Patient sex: M
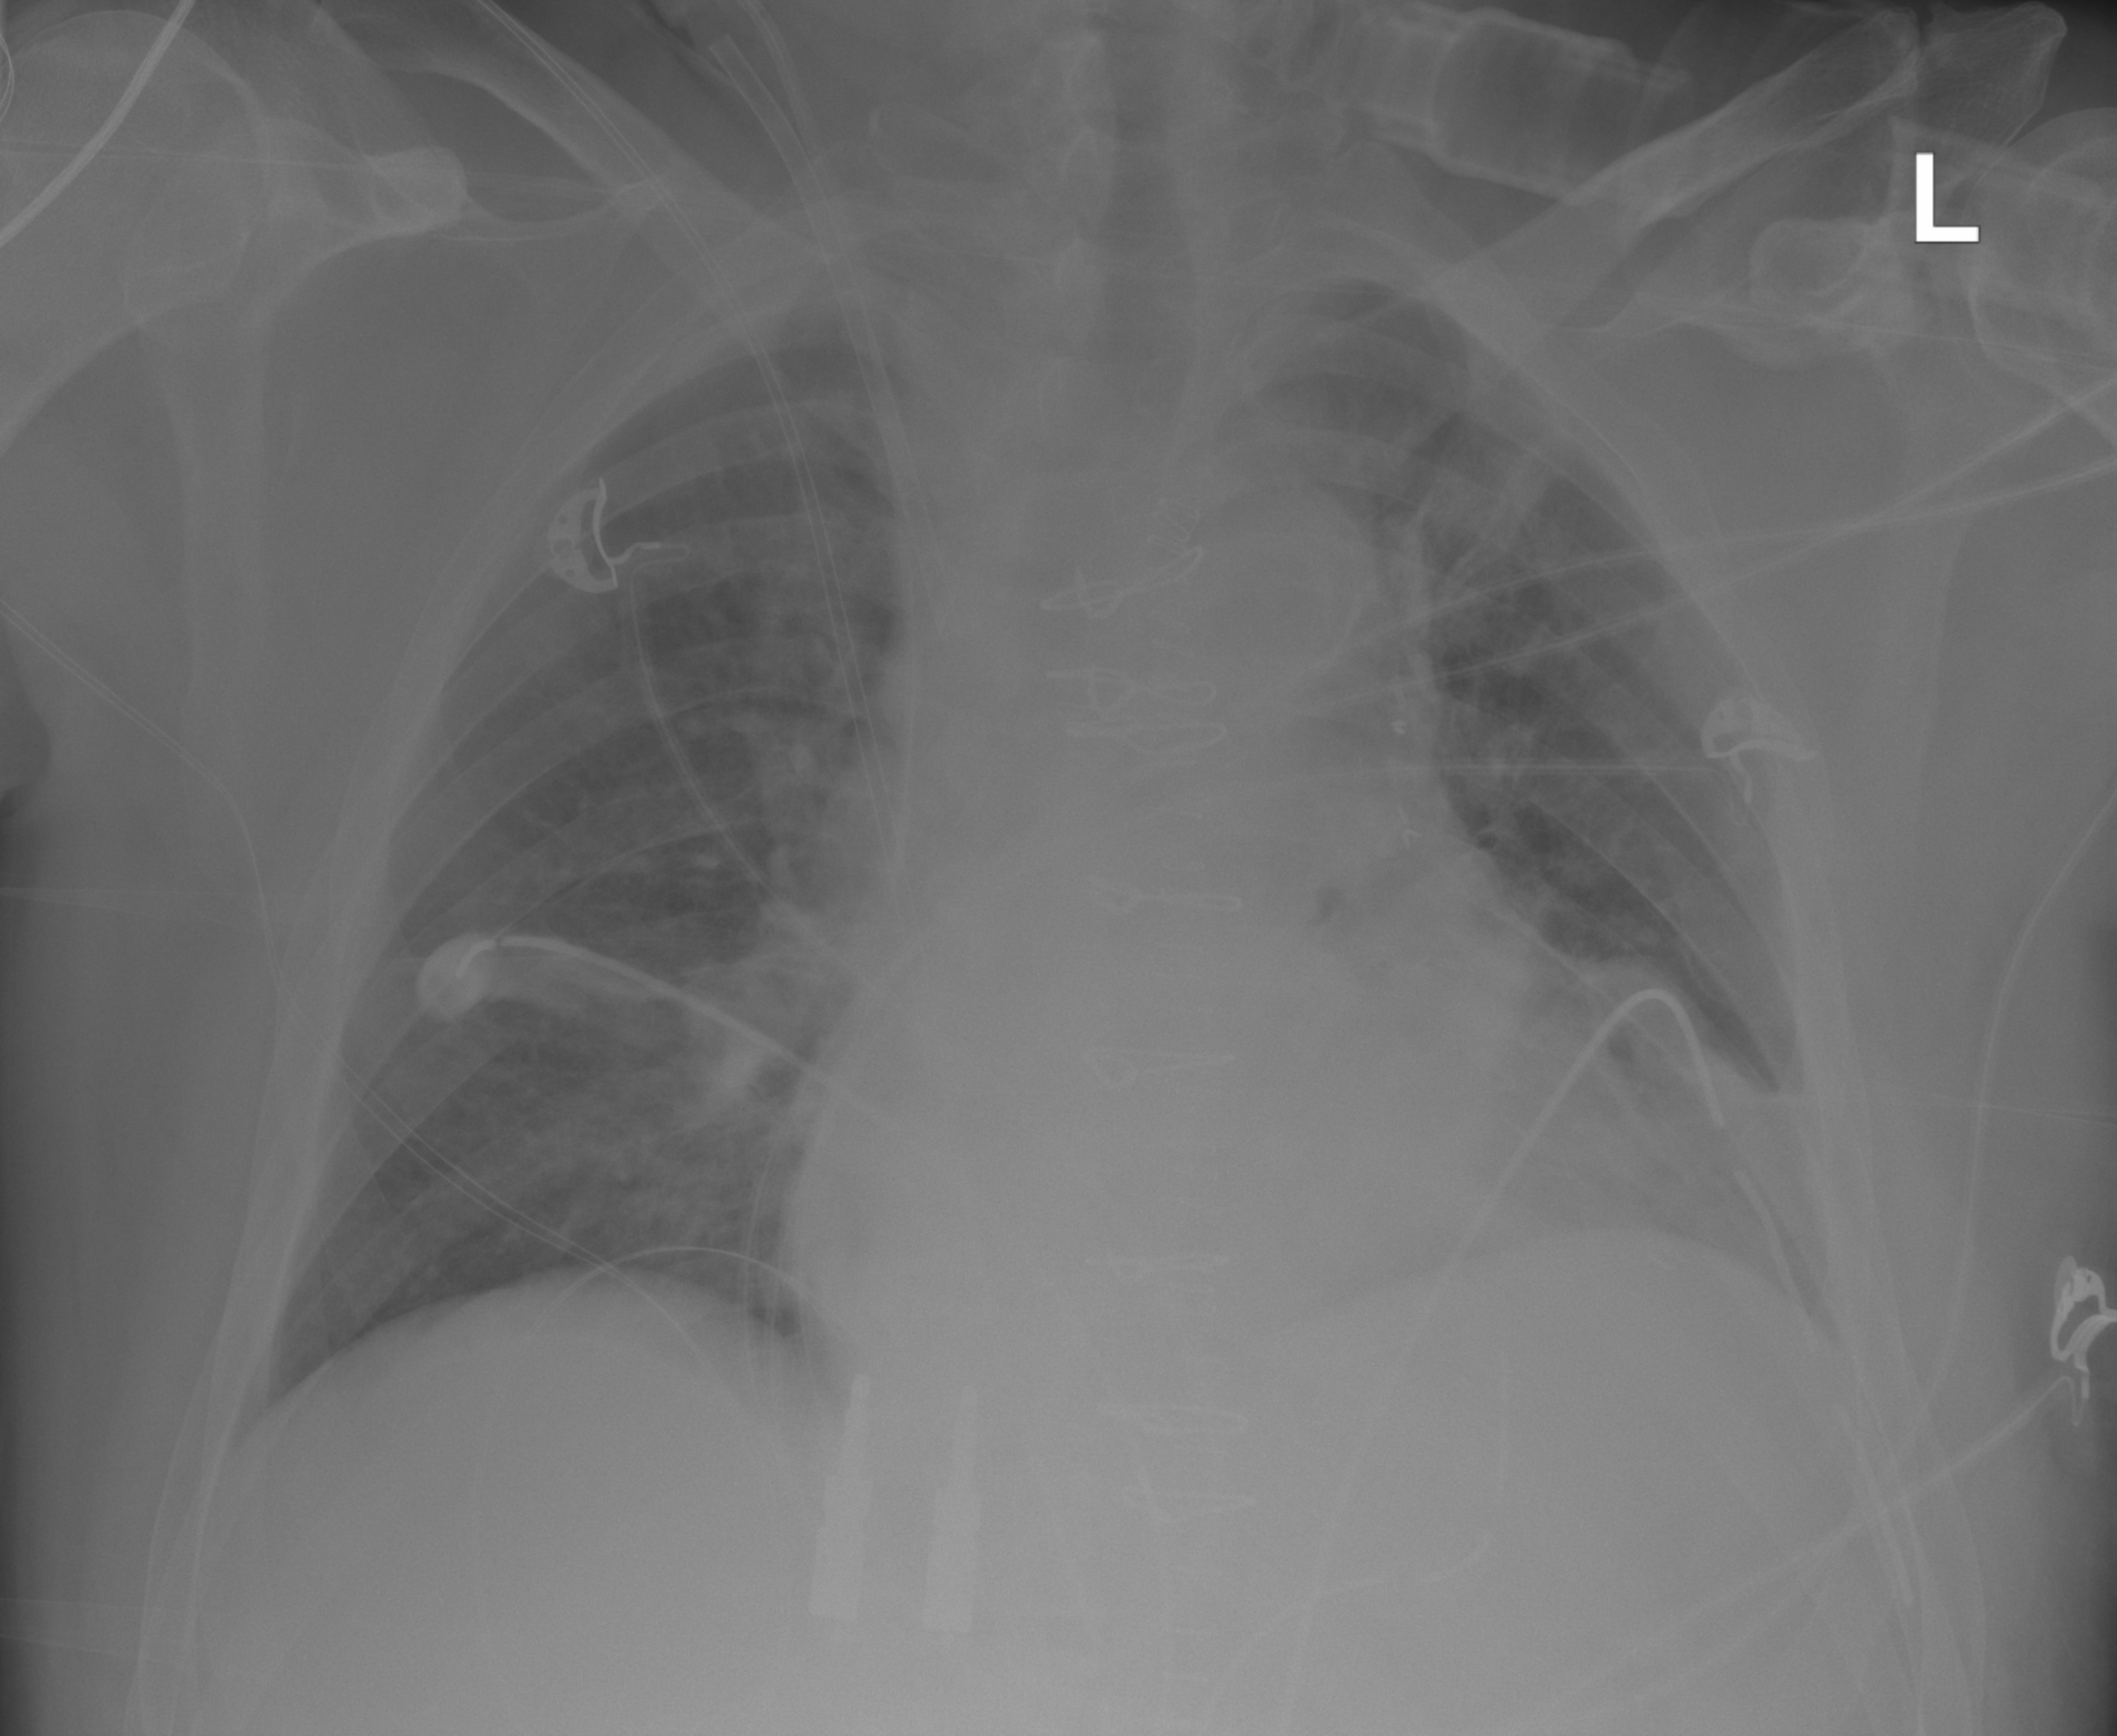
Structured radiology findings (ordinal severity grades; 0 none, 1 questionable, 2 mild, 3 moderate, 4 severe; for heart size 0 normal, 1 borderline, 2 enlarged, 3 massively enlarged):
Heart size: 1
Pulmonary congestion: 2
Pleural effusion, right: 0
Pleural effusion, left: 2
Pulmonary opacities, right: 0
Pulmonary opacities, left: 0
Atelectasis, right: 2
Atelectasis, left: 2